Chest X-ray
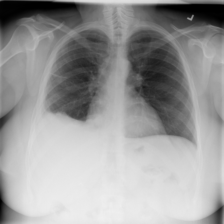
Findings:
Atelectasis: negative
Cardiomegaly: negative
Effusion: negative
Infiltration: negative
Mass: negative
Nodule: negative
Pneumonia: negative
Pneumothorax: negative
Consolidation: negative
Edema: negative
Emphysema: negative
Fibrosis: negative
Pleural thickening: negative
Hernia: negative